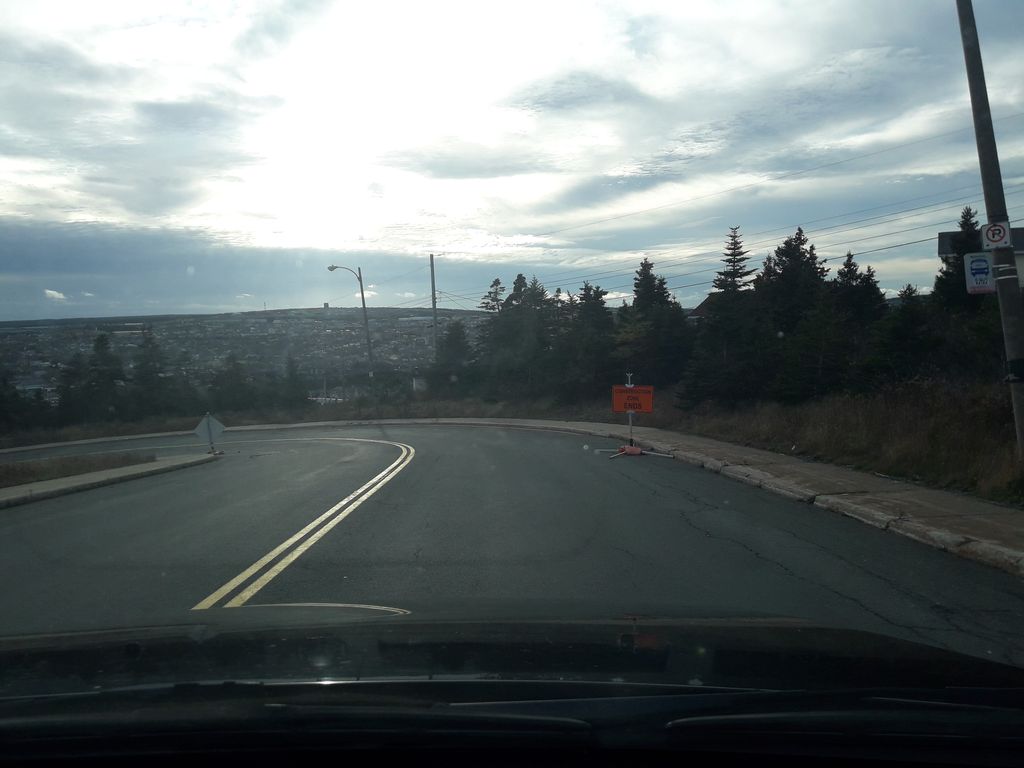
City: st_johns